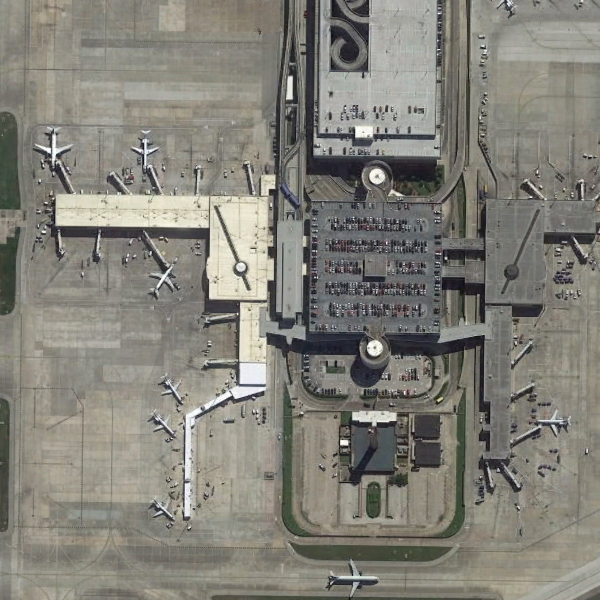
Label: Airport